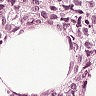
Metastatic tissue present: yes